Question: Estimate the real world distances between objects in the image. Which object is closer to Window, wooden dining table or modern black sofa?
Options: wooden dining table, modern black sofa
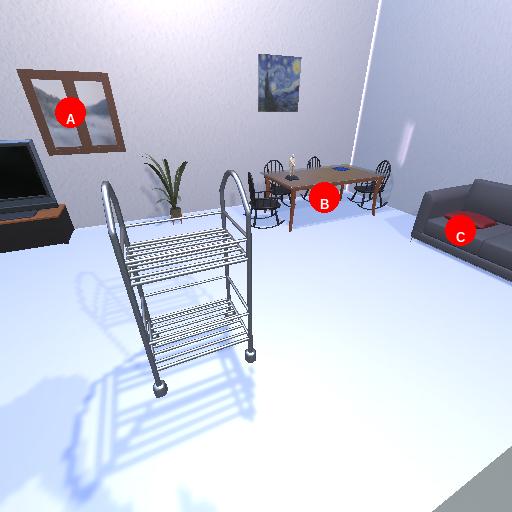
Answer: wooden dining table